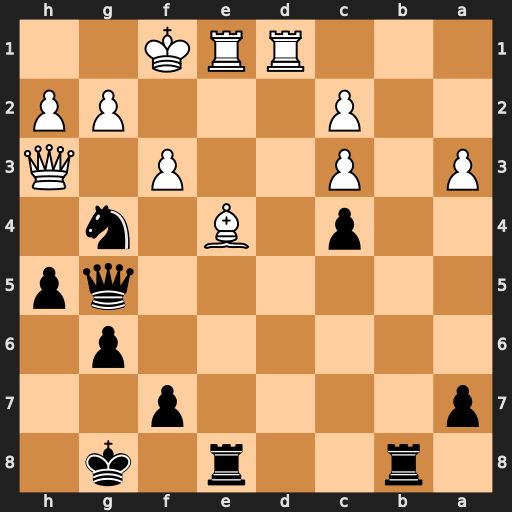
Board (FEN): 1r2r1k1/p4p2/6p1/6qp/2p1B1n1/P1P2P1Q/2P3PP/3RRK2
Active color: b
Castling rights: -
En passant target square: -
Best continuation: Ne3+ Rxe3 Qxe3